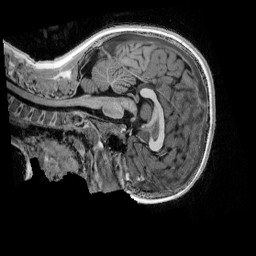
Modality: UNIT1_denoised
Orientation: sagittal
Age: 10
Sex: male
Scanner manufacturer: siemens
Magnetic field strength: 3 T
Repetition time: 4 s
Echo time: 0.00303 s